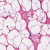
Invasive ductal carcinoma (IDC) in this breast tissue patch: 0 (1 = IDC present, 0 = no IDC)